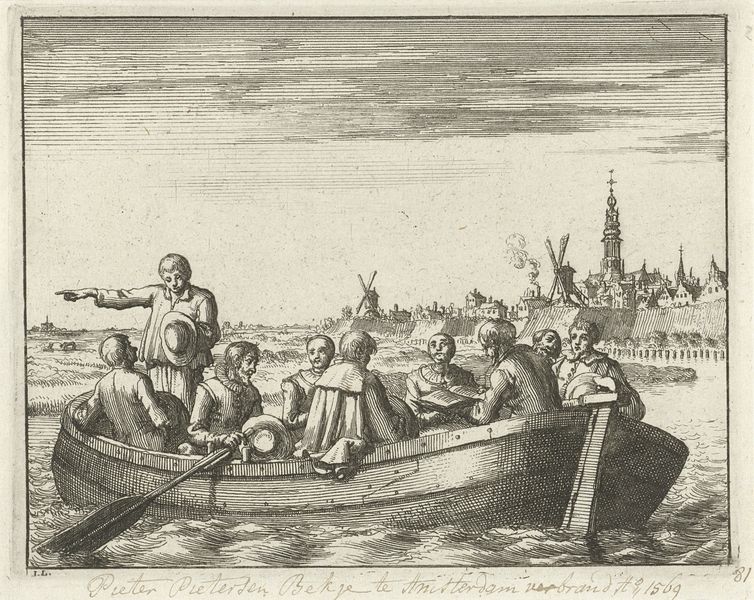
Titel: Pieter Pietersz. Bekjen leest voor uit de Bijbel in een schuit op de Amstel buiten de Regulierspoort te Amsterdam
Künstler: Jan Luyken
Standort: Amsterdam
Institution: Rijksmuseum
Schlagwörter: church, hat, men, people, robes, arm, black, collar, hair, sitting, woman, print, smoke, clouds, sky, boat, lake, ocean, sea, shore, water, waves, tower, trees, river, drawing, castle, beard, books, cross, writing, town, city, signature, engraving, mill, finger, book, chimney, spire, windmill, windmills, pointing, gesture, standing, pray, camp, text, rowing, dock, oar, direction, paddle, puritan, balck and white, city walls